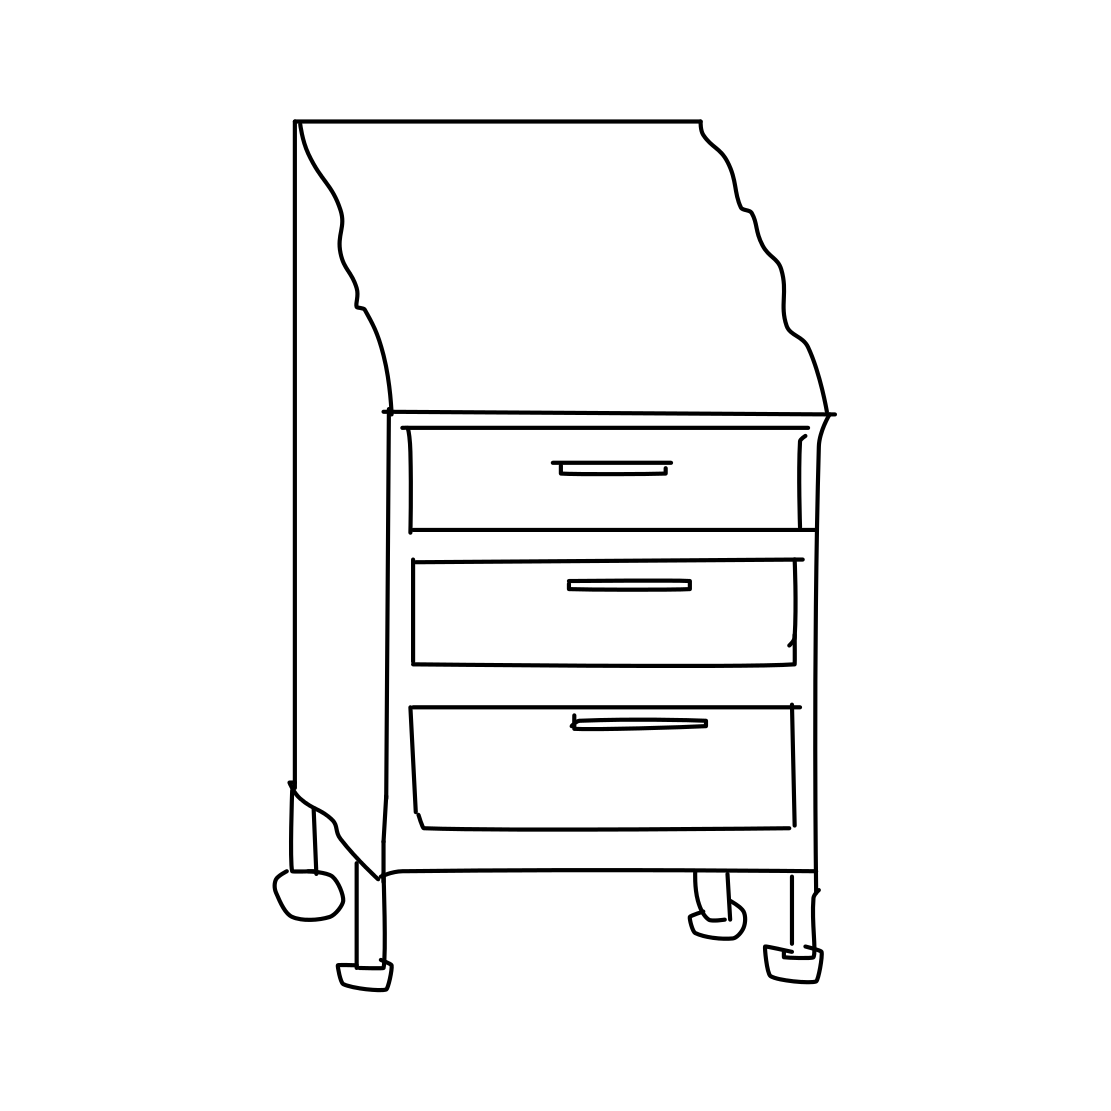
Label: cabinet